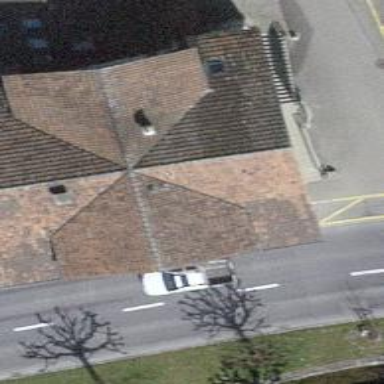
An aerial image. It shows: Restaurant.